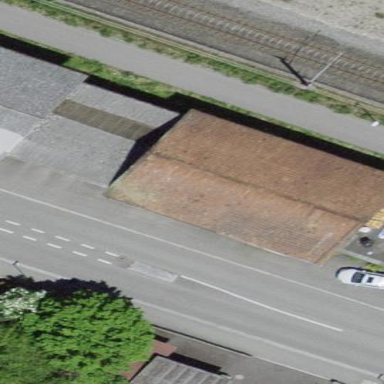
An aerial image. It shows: Industrial building with gabled roof.